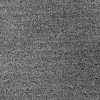
Atmospheric dust classification: dusty